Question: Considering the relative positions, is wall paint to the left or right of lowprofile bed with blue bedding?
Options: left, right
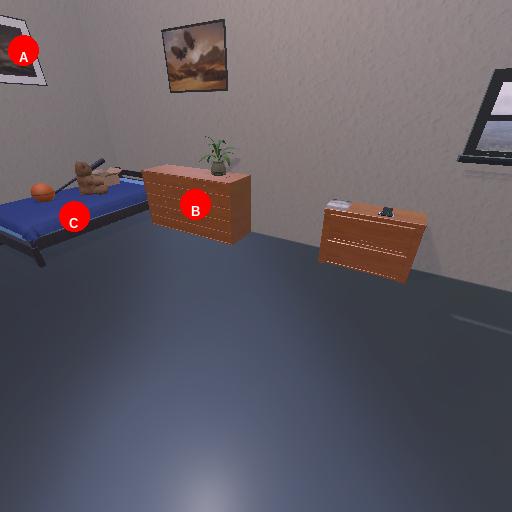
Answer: left